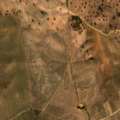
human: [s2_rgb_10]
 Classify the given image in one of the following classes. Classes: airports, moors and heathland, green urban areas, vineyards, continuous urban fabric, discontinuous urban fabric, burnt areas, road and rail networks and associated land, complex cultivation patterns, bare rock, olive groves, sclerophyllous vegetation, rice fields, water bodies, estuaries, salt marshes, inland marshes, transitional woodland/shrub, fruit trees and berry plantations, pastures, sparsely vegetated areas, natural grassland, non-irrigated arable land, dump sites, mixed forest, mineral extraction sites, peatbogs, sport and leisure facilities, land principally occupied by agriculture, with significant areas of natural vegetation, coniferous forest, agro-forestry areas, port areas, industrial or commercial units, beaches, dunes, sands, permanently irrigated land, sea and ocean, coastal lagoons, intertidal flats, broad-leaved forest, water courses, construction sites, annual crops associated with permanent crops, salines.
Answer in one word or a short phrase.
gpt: non-irrigated arable land, olive groves, annual crops associated with permanent crops, agro-forestry areas, broad-leaved forest